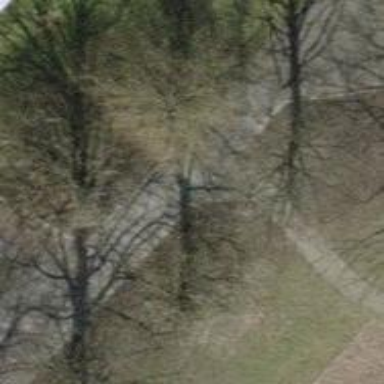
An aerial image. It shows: Urban tree adds touch of nature to the surroundings.